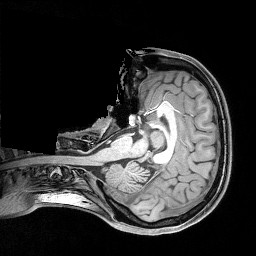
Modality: T1w
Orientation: axial
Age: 19
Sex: female
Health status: healthy